CT reconstruction: convct
Segmentation target: spine
Patient: M, age 79
ISS stage: Stage 3
Metal implant: no
Axial slice:
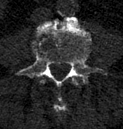
Sagittal slice:
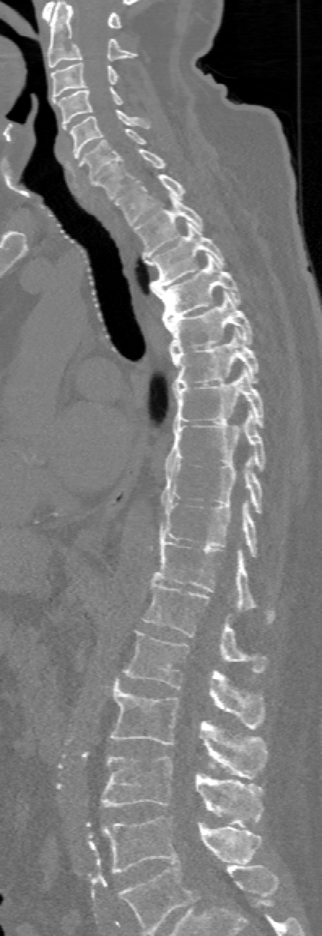